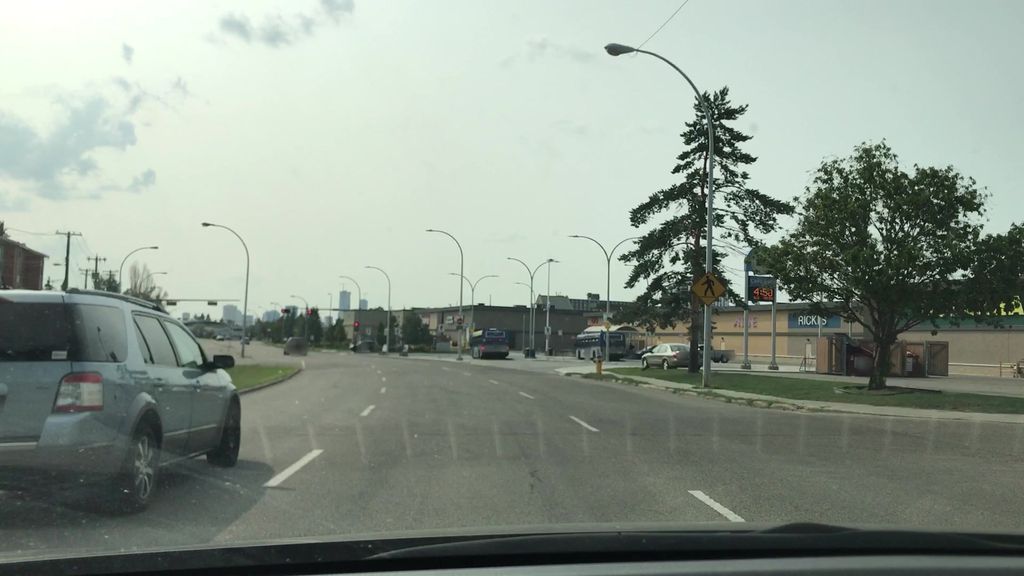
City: edmonton